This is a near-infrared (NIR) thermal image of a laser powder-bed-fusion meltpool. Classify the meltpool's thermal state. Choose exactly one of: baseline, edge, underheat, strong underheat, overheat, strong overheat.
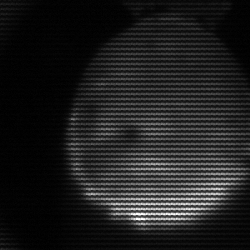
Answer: edge